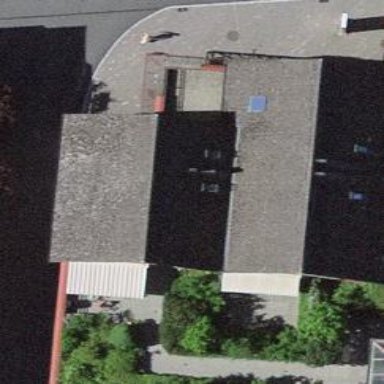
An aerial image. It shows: Post office.